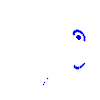
Particle: pion